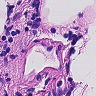
Metastatic tissue present: no